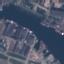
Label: River